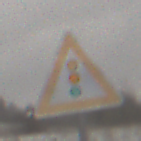
Verkehrszeichen: Lichtzeichenanlage
Umgebung: Outdoor, Nature
Tageszeit: Midday
Wetter: Overcast
Licht: Natural
Jahreszeit: Winter
Kontrast: LowContrast